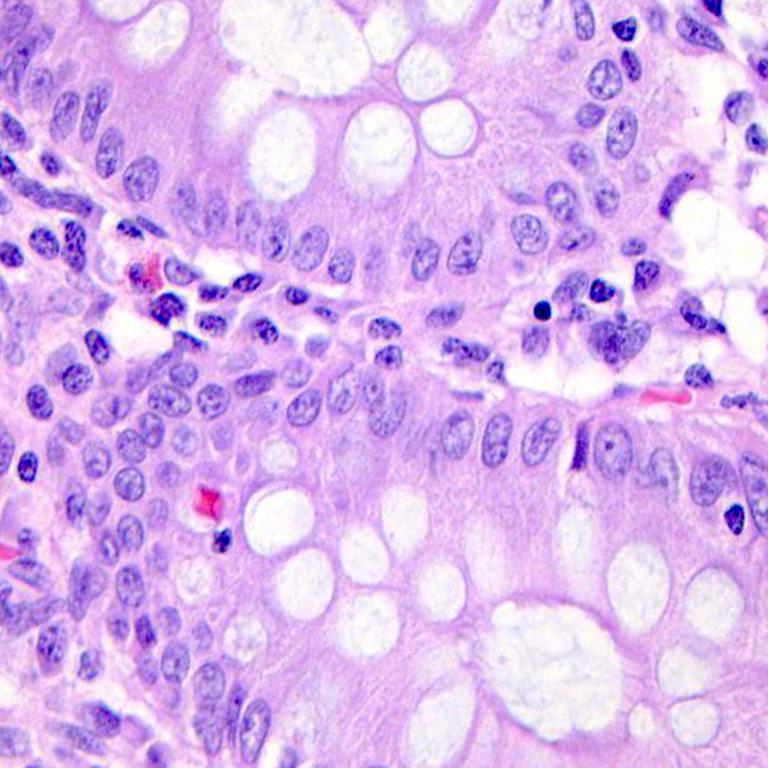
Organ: colon
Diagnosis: benign